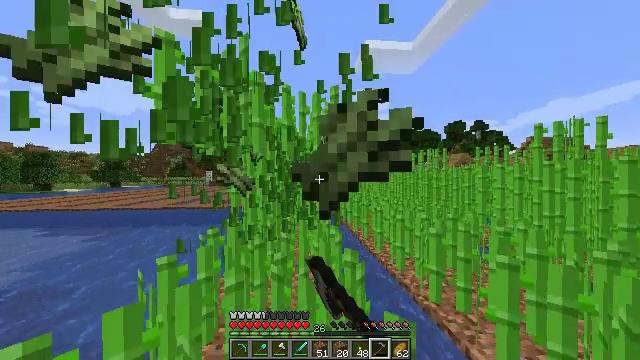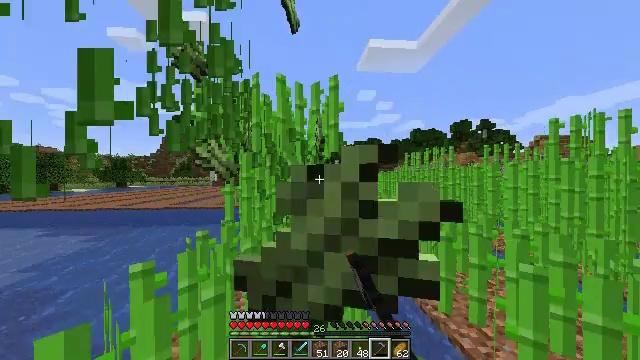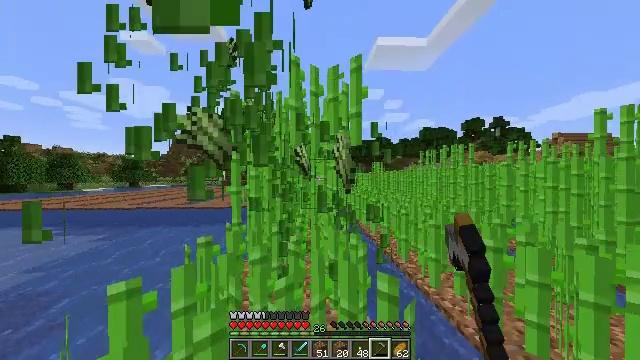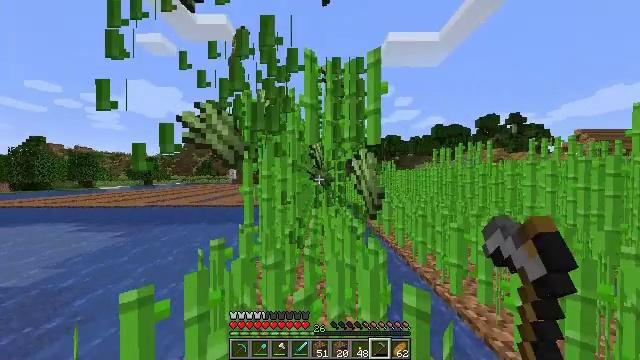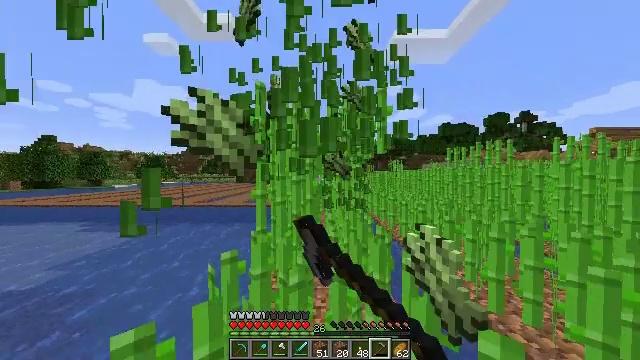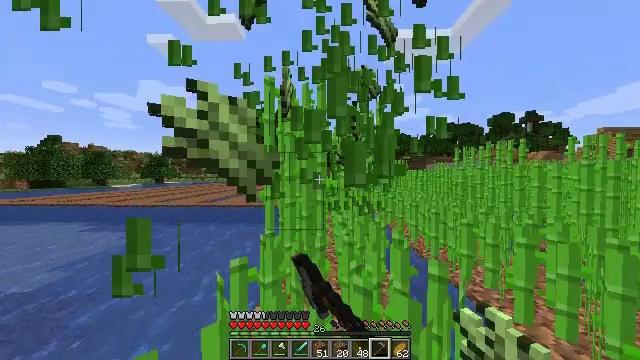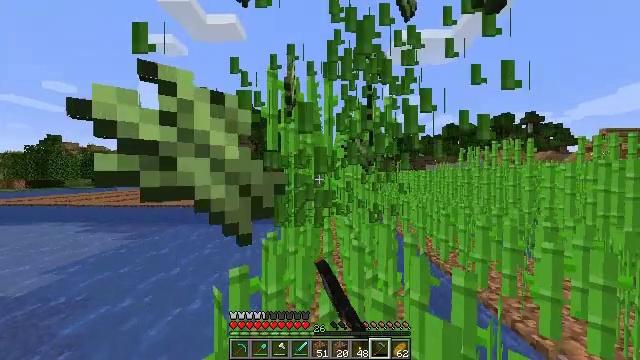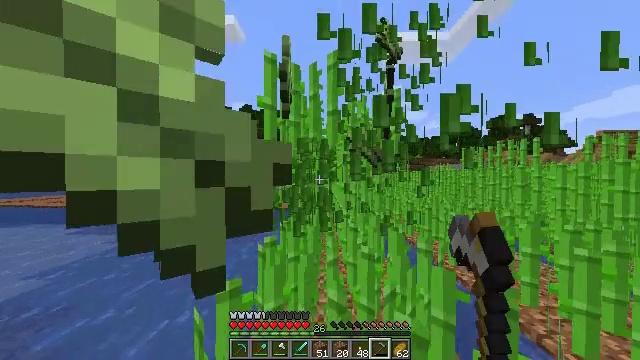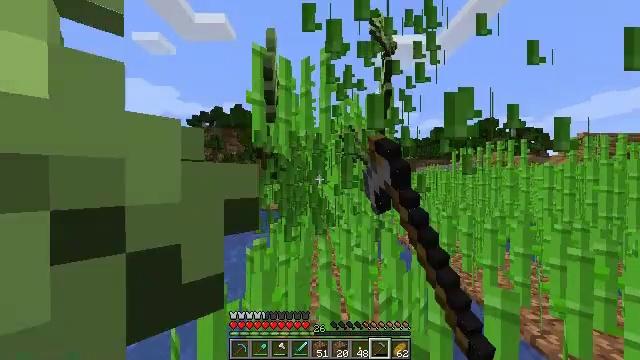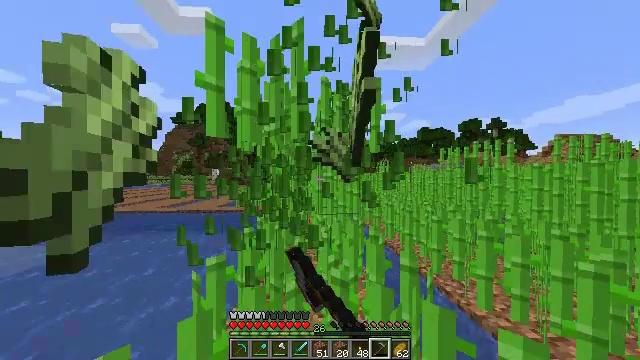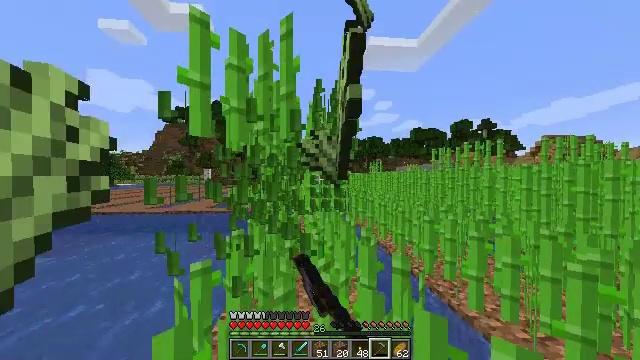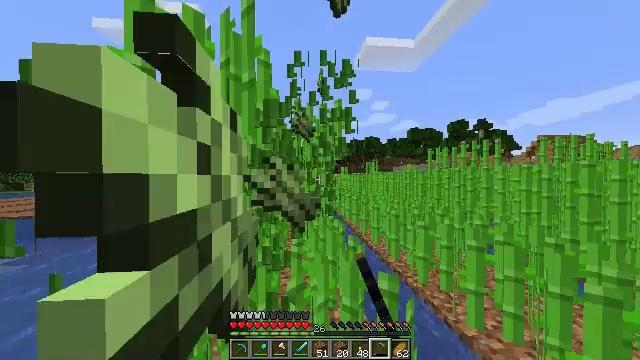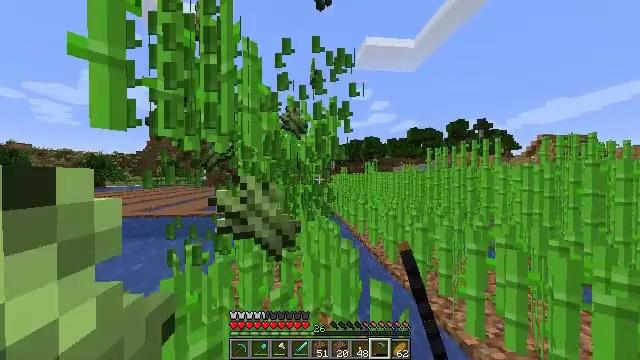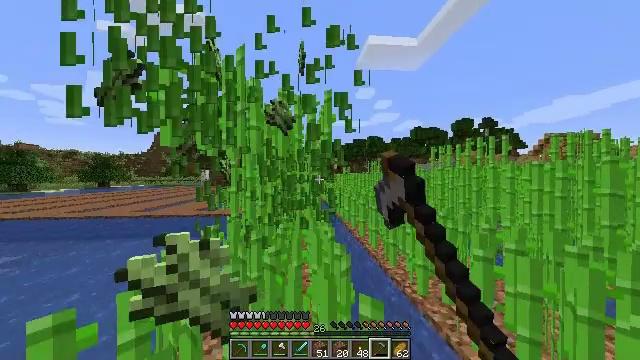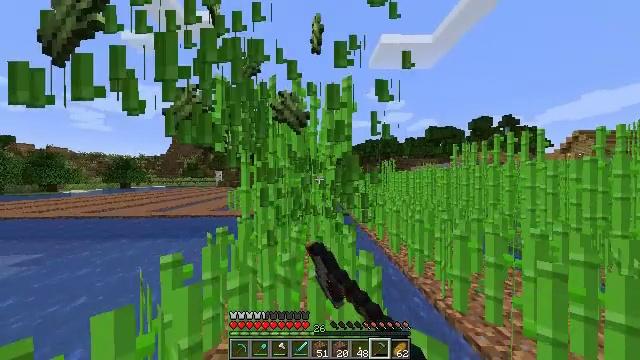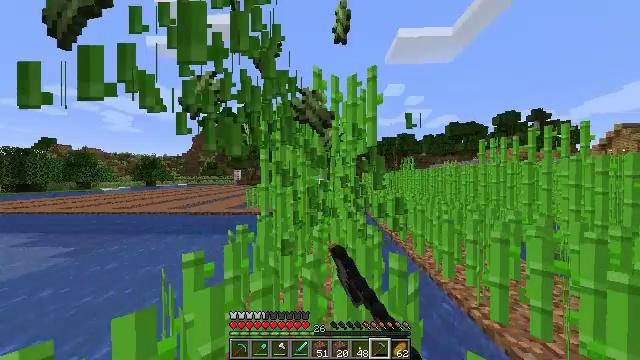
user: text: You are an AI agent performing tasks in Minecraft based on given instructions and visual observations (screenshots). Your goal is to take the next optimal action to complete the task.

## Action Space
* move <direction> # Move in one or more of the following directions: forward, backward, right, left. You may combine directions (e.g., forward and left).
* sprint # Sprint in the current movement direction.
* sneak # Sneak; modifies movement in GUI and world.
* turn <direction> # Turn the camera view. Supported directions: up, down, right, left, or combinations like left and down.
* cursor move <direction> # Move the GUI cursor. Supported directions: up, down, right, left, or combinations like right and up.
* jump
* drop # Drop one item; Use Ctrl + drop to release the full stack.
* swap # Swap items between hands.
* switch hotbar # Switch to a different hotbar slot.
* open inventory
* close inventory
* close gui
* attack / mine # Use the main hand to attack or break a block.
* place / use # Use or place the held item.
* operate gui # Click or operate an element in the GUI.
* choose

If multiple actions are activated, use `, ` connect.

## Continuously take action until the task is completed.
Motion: motion action
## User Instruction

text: Break the sugar cane.
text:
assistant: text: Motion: move forward and move left, sprint, turn left, attack / mine
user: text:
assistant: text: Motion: move forward and move left, sprint, turn left, attack / mine
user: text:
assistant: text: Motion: move forward and move left, sprint, turn left, attack / mine
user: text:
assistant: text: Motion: move forward and move left, sprint, turn left, attack / mine
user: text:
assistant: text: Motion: move forward and move left, sprint, attack / mine
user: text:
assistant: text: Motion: move forward, sprint, attack / mine
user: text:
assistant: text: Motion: move forward, sprint, attack / mine
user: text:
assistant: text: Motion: move forward and move right, sprint, turn right, attack / mine
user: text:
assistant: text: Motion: move forward and move right, sprint, turn right, attack / mine
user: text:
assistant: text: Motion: move forward and move right, sprint, turn right, attack / mine
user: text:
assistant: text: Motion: move forward and move right, sprint, attack / mine
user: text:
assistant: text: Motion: move forward and move right, sprint, attack / mine
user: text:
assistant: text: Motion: move forward and move left, sprint, attack / mine
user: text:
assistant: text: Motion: move forward and move left, sprint, turn left, attack / mine
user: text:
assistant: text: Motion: move forward and move left, sprint, turn left, attack / mine
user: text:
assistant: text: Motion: move forward and move left, sprint, turn left, attack / mine
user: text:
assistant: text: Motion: move forward and move left, sprint, attack / mine
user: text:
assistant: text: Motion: move forward and move left, sprint, attack / mine
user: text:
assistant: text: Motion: move forward and move left, sprint, attack / mine
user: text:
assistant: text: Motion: move forward, sprint, attack / mine
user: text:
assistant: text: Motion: move forward, sprint, turn right, attack / mine
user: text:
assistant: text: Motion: move forward and move right, sprint, turn right, attack / mine
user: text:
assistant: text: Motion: move forward and move right, sprint, turn right, attack / mine
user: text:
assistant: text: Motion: move forward and move right, sprint, turn right, attack / mine
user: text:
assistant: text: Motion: move forward and move right, sprint, attack / mine
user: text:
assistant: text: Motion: move forward and move right, sprint, attack / mine
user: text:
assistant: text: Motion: move forward and move right, sprint, attack / mine
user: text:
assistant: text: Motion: move forward, sprint, turn left, attack / mine
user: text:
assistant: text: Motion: move forward and move left, sprint, turn left, attack / mine
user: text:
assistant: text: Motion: move forward and move left, sprint, attack / mine